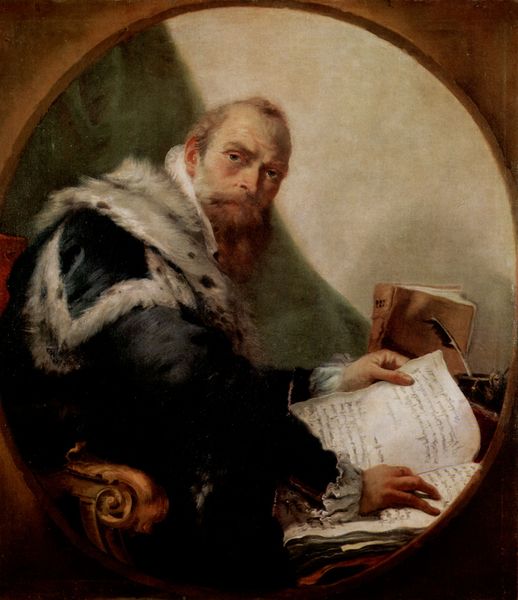
Titel: Porträt des Antonio Riccobono, Fragment
Künstler: Giovanni Battista Tiepolo
Standort: Rovigo
Institution: Museo dell'Accademia dei Concordi
Schlagwörter: blau, blätter, feder, gemälde, hand, mann, rubens, schatten, umhang, weiß, grün, ocker, braun, bunt, finger, grau, haar, holz, licht, nase, ohr, schwarz, stirn, stuhl, tisch, blick, rot, alt, bart, schnurrbart, wand, augen, barock, bibel, bärtig, böse, falten, gesicht, hermelin, kragen, pelz, rahmen, spitze, vollbart, ärmel, bild, bildnis, herr, hände, innenraum, portrait, porträt, vorhang, kirche, haare, mantel, sessel, sitzend, stoff, innen, england, traurig, kreis, oval, rund, rundbild, tondo, fell, schrift, bücher, papier, armlehne, lehne, blue, chair, hands, oil, red, thron, white, black, collar, face, green, nose, painting, schnurbart, seat, seated, sitting, sleeve, wall, glatze, lesen, gown, looking, brown, rüsche, rüschen, buch, zettel, medaillon, dreiviertel, text, zeitung, hell-dunkel, adeliger, manschette, manschetten, herrscher, tinte, pult, wissenschaftler, heft, feather, pelzkragen, foliant, seiten, runzeln, voluten, schreiben, man, aufgestützt, ear, head, eyes, scroll, gelehrter, lesend, schriftstück, tintenfass, paper, schreibpult, frame, gaze, shadow, coat, fur, mouth, beard, books, pen, quill, writing, reading, glaze, cape, cloak, federkiel, ink, bald, balding, study, read, circle, eye, book, stare, pen and ink, shadows, canvas, umwenden, staring, working, bildung, script, peltz, dreiviertelportrait, forehead, page, round, bubel, bard, scholar, passfoto, ruffles, sleeves, cuff, van gogh, manuscript, ruffle, entschieden, nachdneklich, en-face, pages, busy, cuffs, ermine, journal, facing, rembrandt, writer, handwriting, intense, write, turned, duden, char, oilpainting, man reading, mink, inkwell, intent, trime, scoll, lookng, handwirtten